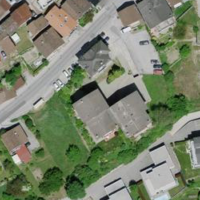
EUNIS habitat code: 54
Species observed at this site:
Araneus diadematus
Coreus marginatus
Vanessa cardui
Lathyrus pratensis